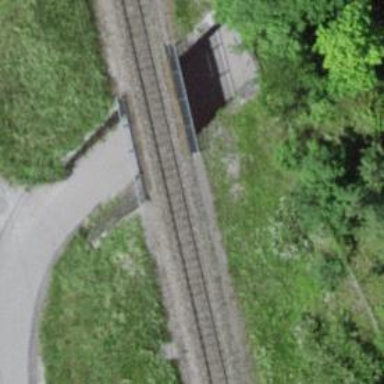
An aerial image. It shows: Narrow-gauge railway with single track. The railway is electrified with contact line.